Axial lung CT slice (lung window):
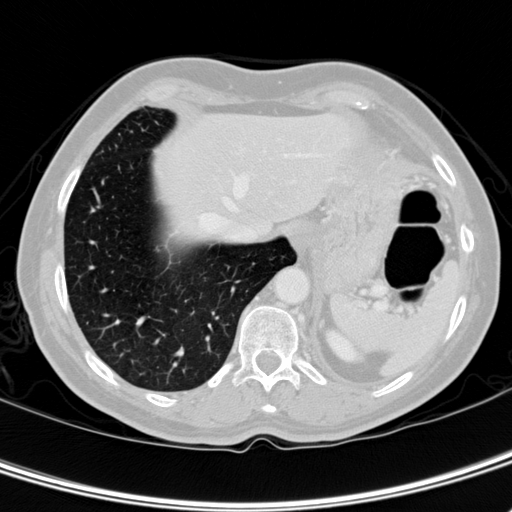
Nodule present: no